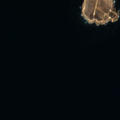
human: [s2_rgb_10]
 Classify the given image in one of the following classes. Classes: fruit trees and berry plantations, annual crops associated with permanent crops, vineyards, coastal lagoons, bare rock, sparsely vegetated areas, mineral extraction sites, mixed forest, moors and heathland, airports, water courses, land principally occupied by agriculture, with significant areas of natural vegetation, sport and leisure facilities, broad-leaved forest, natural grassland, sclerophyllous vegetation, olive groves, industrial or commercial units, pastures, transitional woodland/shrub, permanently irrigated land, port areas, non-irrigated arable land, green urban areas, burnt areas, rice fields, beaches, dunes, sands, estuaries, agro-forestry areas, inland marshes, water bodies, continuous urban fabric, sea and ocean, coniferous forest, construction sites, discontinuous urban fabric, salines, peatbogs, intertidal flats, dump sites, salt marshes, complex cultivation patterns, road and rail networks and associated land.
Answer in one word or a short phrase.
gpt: natural grassland, sea and ocean